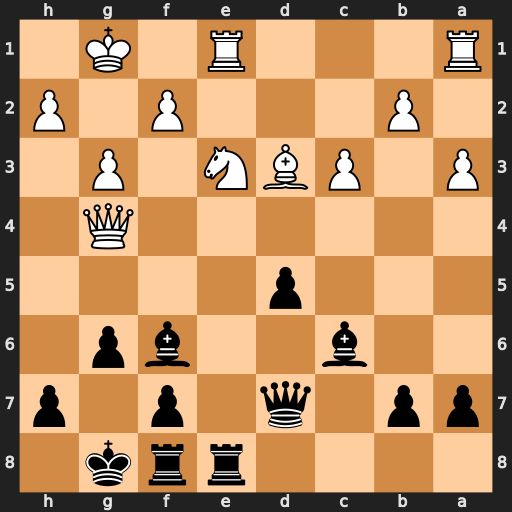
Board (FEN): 4rrk1/pp1q1p1p/2b2bp1/3p4/6Q1/P1PBN1P1/1P3P1P/R3R1K1
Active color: b
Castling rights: -
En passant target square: -
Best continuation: Rxe3 Qxd7 Rxe1+ Rxe1 Bxd7